Question: On button click I am invoking a method Getdata(); but the problem is when the page is loaded for the first time, if I click on the button then I get "HTTP error" response. but if I click on the button again then it shows success response.
'''
<button type="submit" class="btn btn-primary form-inline inline-Magrin" ng-click="Getdata()">Search</button>
'''
'''
$scope.Getdata = function () {
if (($scope.NumberOfrecords > $scope.TotalRecords) && ($scope.TotalRecords != 0)) {
alert("Search record count should not be greater than total records");
return;
}
debugger;
$http({
url: '/scrap/Resultdata',
method: "GET",
params: {
Searchbox: $scope.Searchbox,
Category: $scope.Category,
NumberOfrecords: $scope.NumberOfrecords
}
}).then(
function successCallback(response) {
response = $scope.filterRecord(response);
debugger;
$scope.data = response.data.ResponseItems;
$scope.TotalRecords = response.data.TotalResults;
$scope.tableParams = new NgTableParams({
page: 1,
count: 10
}, {
data: $scope.data
});
},
function errorCallback(response) {
debugger;
alert("error");
});
}
'''

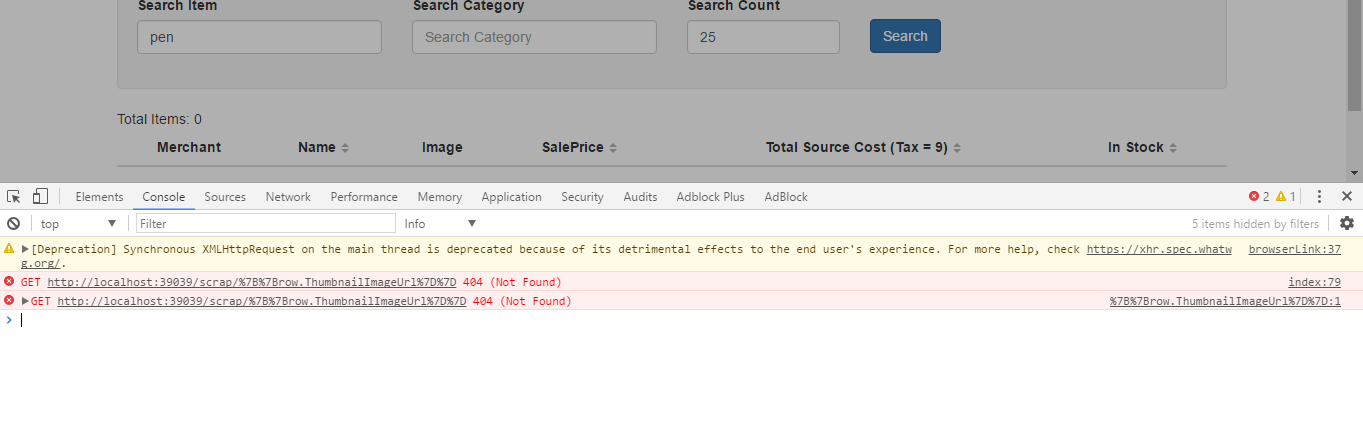
Answer: button type was "submit", it should be "button"
'''
<button type="button" class="btn btn-primary form-inline inline-Magrin" ng-click="Getdata()">Search</button>
'''